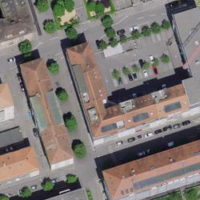
EUNIS habitat code: 54
Species observed at this site:
Milvus milvus